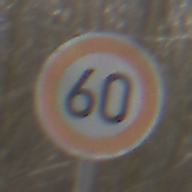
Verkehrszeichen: Geschwindigkeit60
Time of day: MorningAfternoon
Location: Outdoor (Nature)
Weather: Clear
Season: Winter
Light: Natural